Field crop: maize
Growth stage: 2
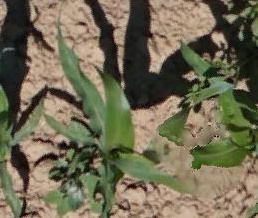
Species: maize